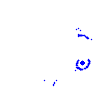
Particle: electron